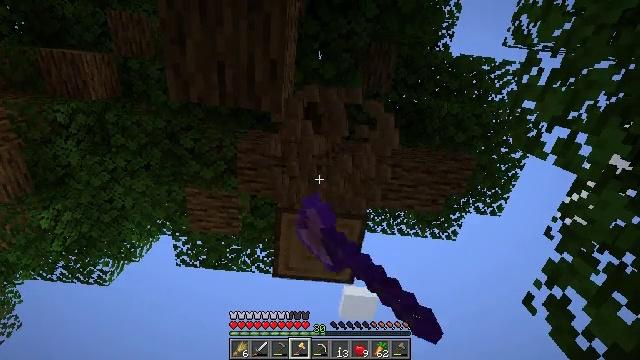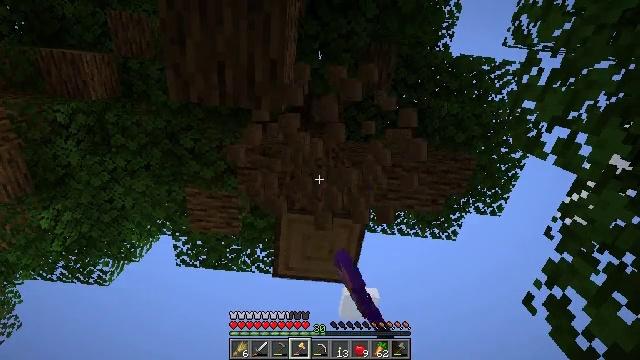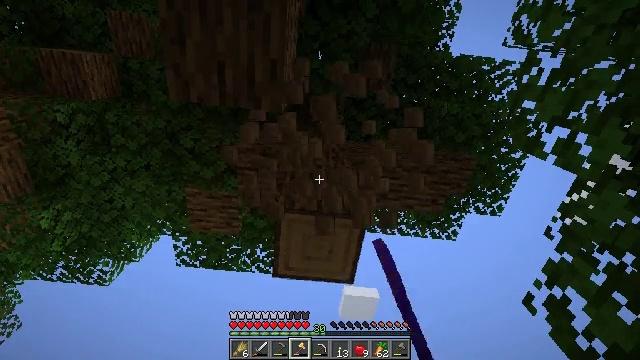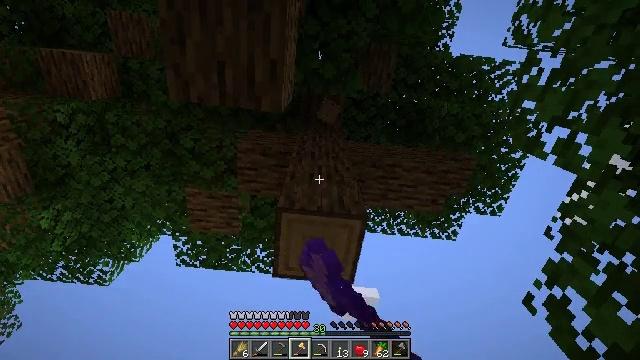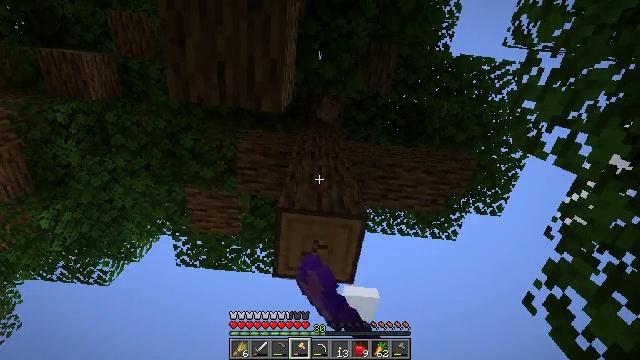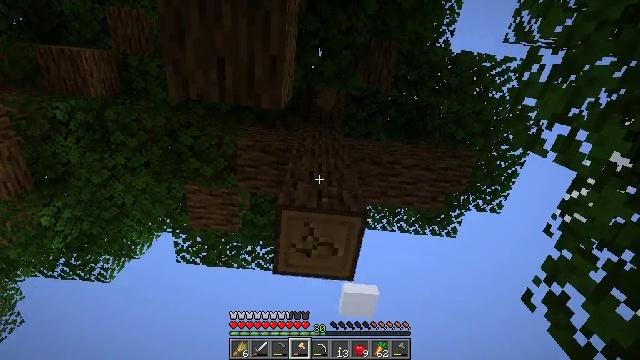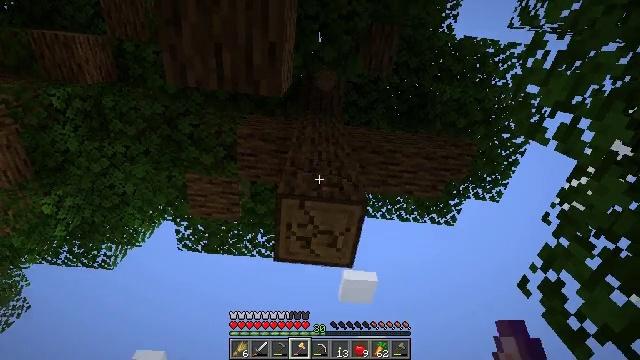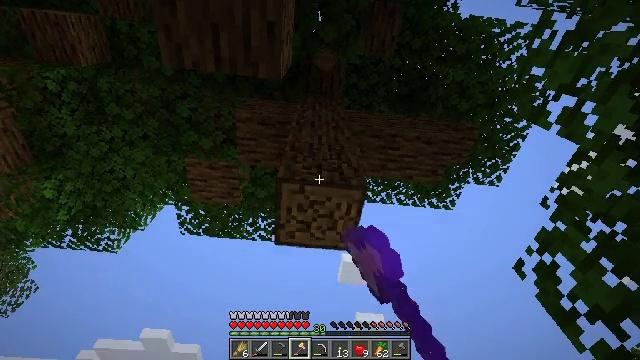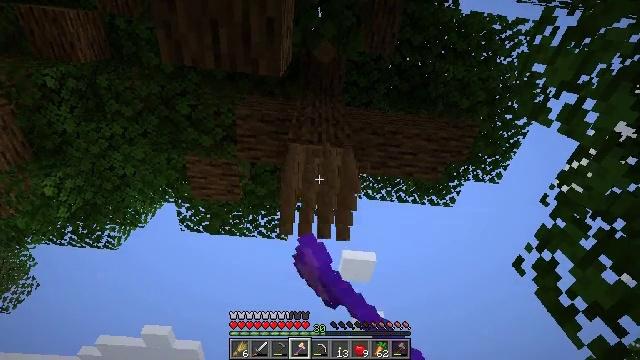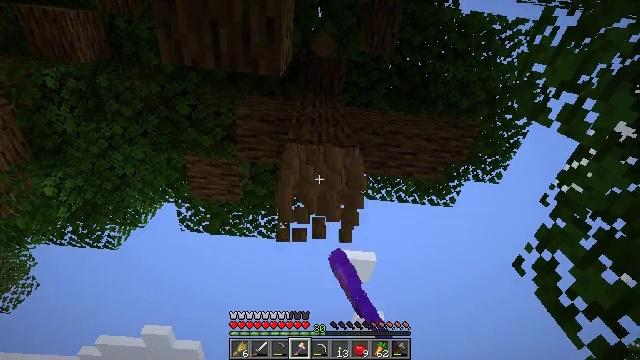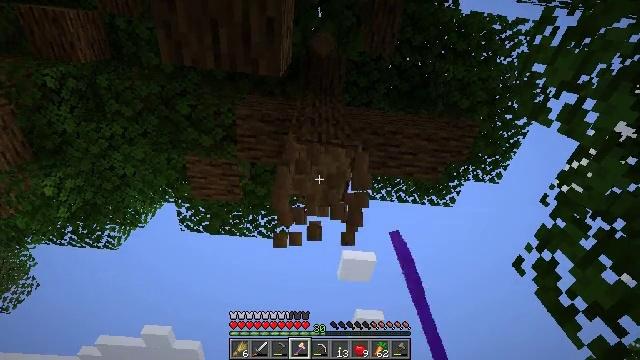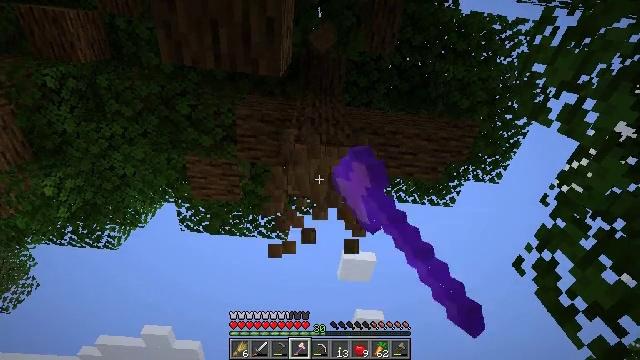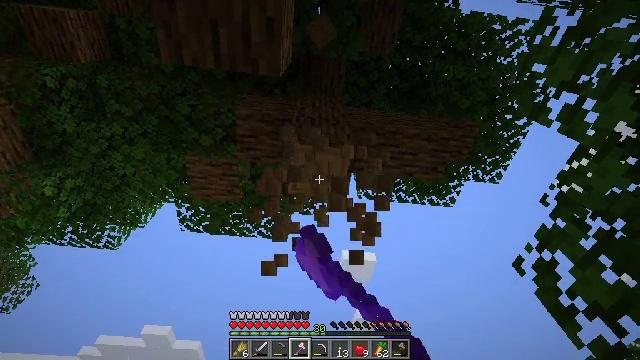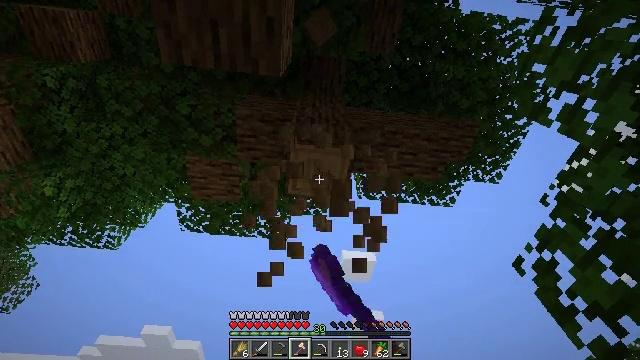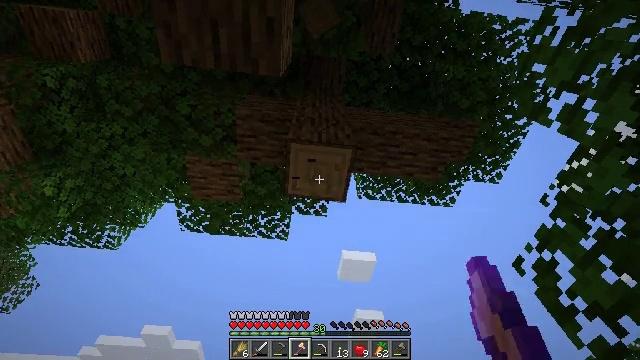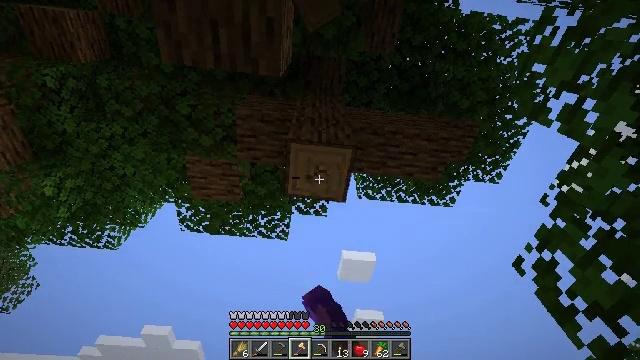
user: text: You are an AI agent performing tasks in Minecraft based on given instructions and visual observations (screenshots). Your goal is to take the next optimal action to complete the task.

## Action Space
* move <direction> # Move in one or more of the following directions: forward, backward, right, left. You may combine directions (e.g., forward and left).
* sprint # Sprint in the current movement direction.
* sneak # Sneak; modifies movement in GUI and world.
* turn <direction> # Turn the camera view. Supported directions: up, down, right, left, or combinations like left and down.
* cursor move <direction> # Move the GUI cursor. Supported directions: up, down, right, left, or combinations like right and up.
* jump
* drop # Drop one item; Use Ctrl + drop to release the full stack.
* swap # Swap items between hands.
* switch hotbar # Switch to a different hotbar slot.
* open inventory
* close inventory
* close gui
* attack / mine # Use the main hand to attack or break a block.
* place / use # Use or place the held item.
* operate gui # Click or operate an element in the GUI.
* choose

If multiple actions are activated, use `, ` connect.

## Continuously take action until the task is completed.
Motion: motion action
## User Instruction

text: Collect oak log for crafting.
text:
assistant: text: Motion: attack / mine
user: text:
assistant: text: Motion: attack / mine
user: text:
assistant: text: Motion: attack / mine
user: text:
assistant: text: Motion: attack / mine
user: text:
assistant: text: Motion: attack / mine
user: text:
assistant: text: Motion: turn down, attack / mine
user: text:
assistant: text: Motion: turn down, attack / mine
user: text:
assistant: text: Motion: attack / mine
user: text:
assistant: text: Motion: attack / mine
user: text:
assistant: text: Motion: attack / mine
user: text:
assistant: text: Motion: attack / mine
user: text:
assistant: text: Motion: attack / mine
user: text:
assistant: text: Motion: attack / mine
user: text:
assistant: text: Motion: attack / mine
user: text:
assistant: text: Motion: attack / mine
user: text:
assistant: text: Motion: turn up, attack / mine
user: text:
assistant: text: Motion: turn up, attack / mine
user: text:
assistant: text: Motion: turn up, attack / mine
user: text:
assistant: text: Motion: attack / mine
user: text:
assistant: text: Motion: attack / mine
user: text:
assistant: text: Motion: attack / mine
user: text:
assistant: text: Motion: attack / mine
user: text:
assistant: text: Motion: attack / mine
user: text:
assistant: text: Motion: attack / mine
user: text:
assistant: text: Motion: attack / mine
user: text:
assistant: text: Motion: attack / mine
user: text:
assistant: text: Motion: attack / mine
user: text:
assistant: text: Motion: turn up, attack / mine
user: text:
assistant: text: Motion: turn up, attack / mine
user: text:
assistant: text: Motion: attack / mine